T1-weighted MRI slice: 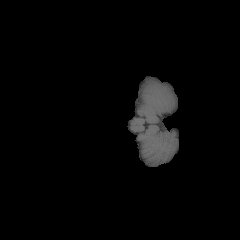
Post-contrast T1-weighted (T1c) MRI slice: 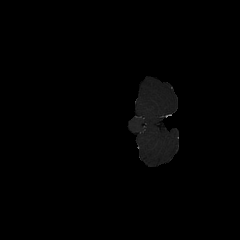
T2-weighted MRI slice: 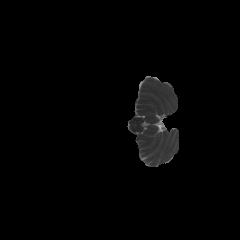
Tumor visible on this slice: no